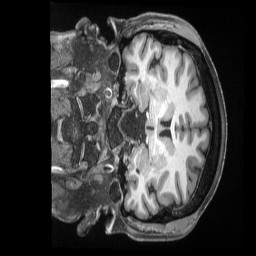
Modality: T1w
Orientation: coronal
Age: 36
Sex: female
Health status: ill
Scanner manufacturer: siemens
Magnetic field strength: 3 T
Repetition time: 2.5 s
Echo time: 0.00181 s